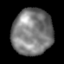
Tissue: lung
Cell type: Epithelial cells
Senescence score: 0.2104
Nuclear area (px): 1827
Mean DAPI intensity: 125.083